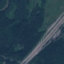
Label: Highway